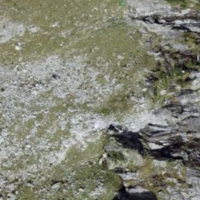
EUNIS habitat code: 31
Species observed at this site:
Cryptogramma crispa